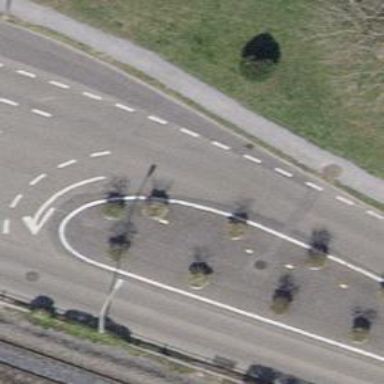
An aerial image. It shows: Planter serving as barrier.